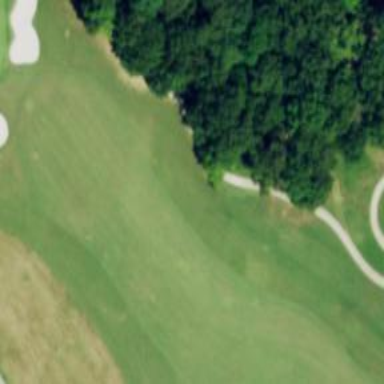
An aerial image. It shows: Golf fairway surrounded by grass.